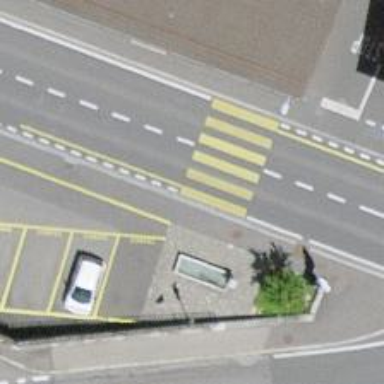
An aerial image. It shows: Uncontrolled road crossing.